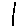
Label: line